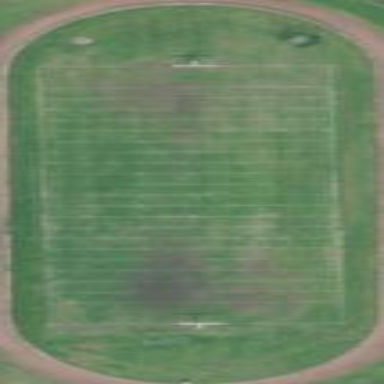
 and other sports activities. It has pitch for multiple sports."